Question: I just found a weird thing in Python2/3. It seems it's a bug?

I think np.arange(-0.1, 0.2, 0.1) should give [-0.1, 0., 0.1]? Any explanation?
Thanks
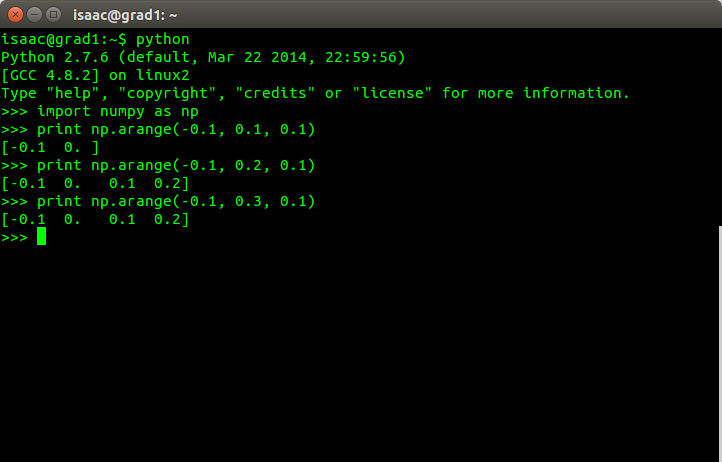
Answer: <URL>
"When using a non-integer step, such as 0.1, the results will often not be consistent. It is better to use linspace for these cases."